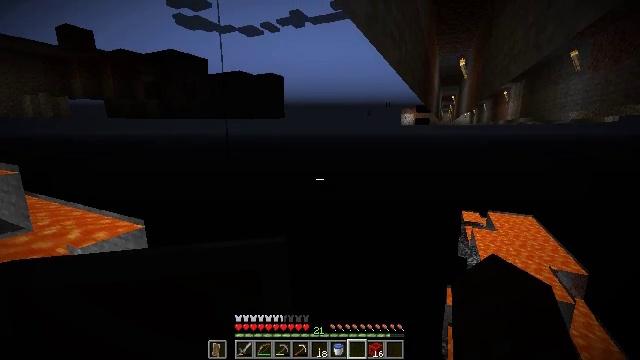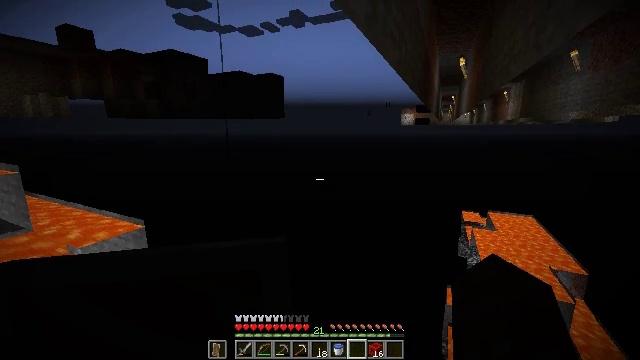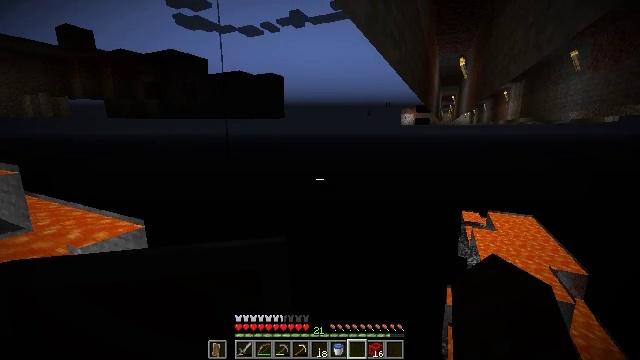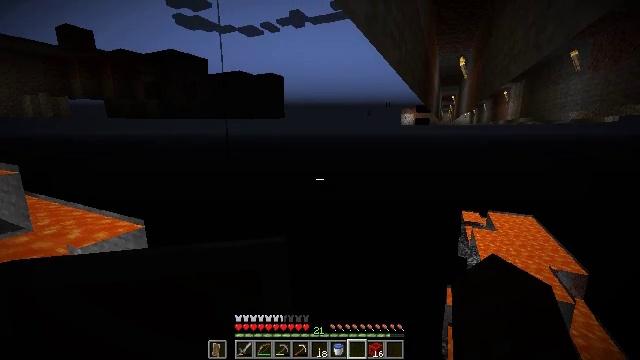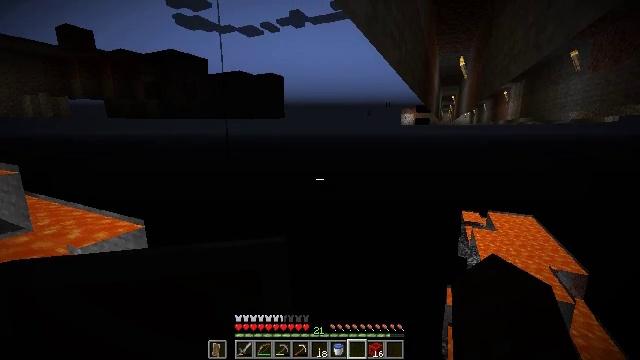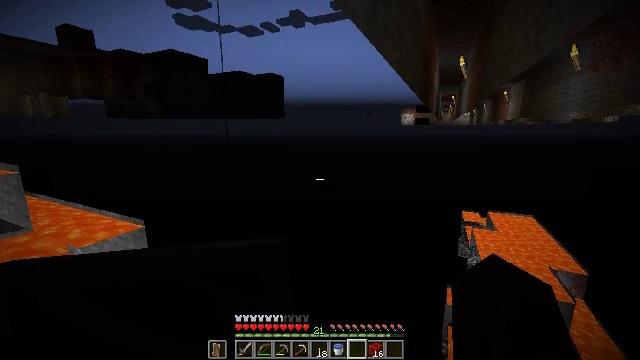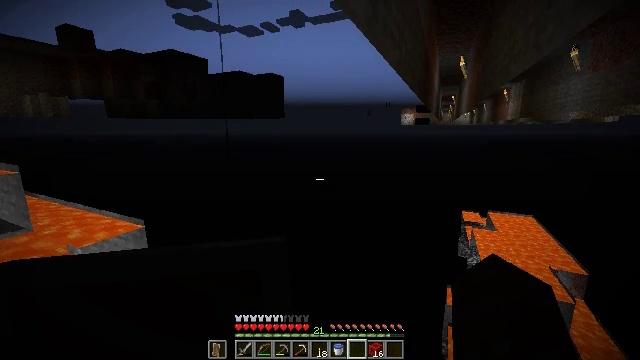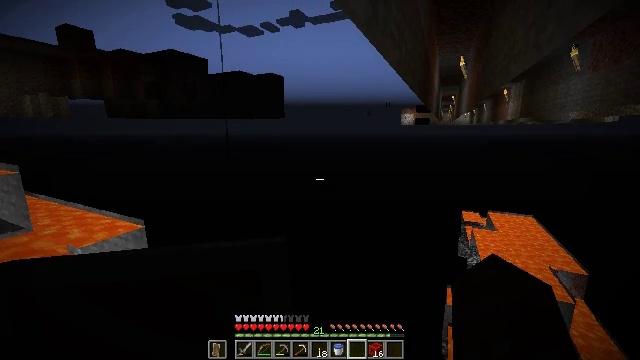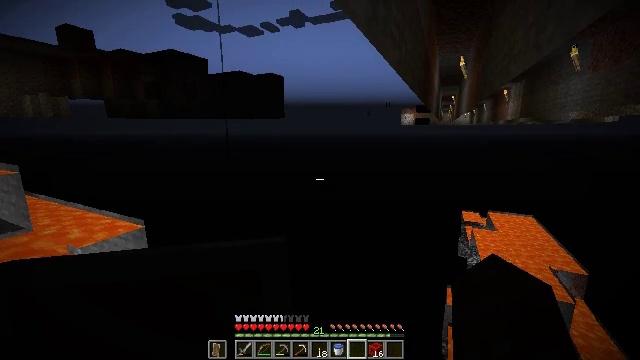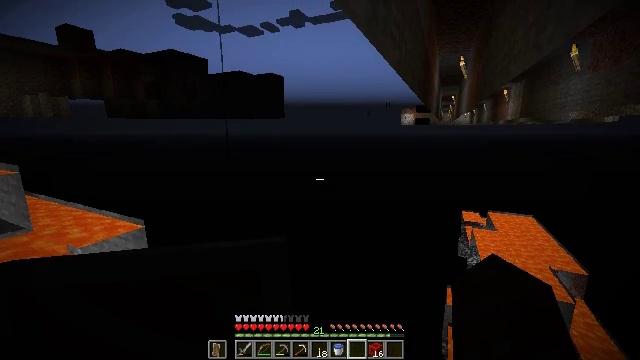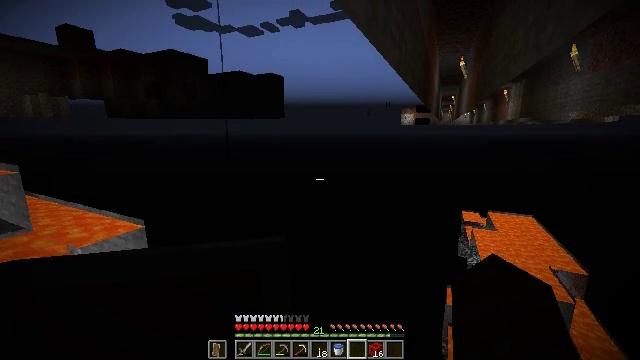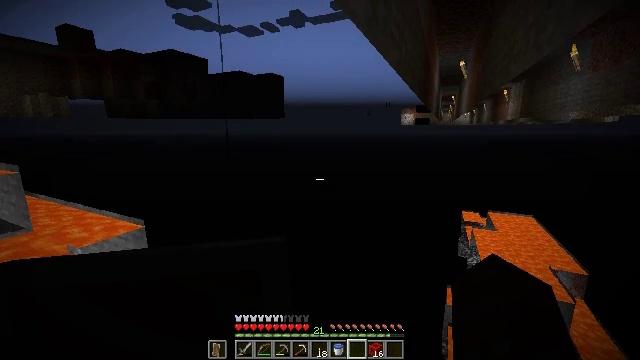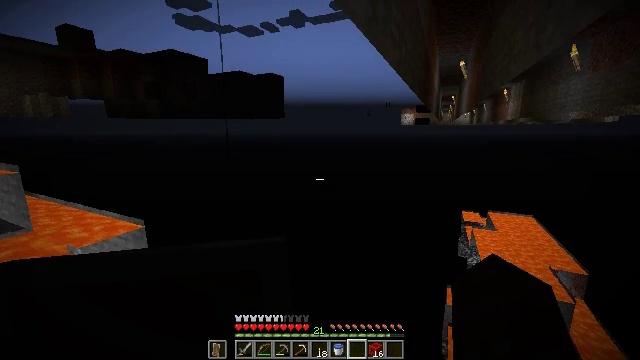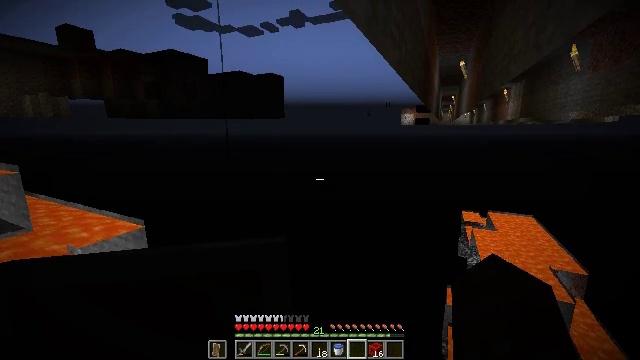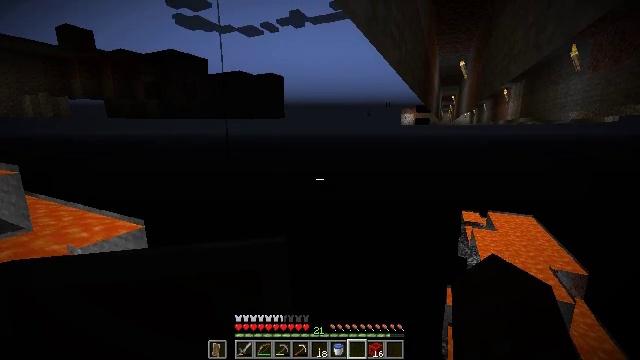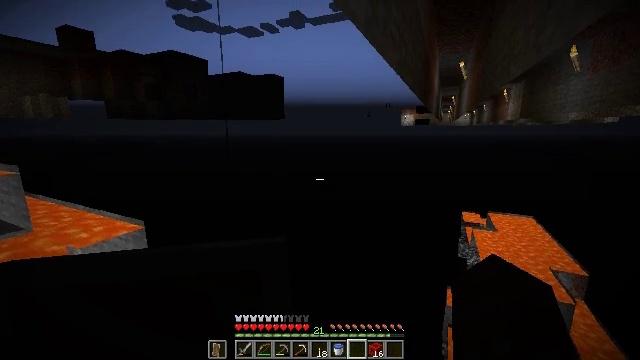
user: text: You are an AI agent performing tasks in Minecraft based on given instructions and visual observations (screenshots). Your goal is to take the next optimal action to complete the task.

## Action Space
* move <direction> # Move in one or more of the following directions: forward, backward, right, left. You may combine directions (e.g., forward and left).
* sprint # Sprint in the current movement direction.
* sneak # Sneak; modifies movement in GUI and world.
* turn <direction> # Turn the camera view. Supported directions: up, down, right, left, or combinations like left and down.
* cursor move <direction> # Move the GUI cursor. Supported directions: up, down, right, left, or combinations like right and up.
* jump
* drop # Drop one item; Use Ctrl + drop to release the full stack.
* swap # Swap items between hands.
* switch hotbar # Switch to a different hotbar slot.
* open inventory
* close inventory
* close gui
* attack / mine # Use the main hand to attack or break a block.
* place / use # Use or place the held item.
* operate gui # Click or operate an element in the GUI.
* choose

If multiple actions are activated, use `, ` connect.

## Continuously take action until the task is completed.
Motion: motion action
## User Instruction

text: Break the piston head to collect it.
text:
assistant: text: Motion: no_op
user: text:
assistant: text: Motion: no_op
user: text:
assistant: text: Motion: no_op
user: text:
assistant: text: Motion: no_op
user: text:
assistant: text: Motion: no_op
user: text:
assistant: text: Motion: no_op
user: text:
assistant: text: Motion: no_op
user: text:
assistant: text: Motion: no_op
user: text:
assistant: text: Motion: no_op
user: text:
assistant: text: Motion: no_op
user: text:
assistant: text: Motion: no_op
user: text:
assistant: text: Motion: no_op
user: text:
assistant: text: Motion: no_op
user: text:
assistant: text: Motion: no_op
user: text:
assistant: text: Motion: no_op
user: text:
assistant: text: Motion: no_op
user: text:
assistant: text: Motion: no_op
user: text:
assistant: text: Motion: no_op
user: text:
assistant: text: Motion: no_op
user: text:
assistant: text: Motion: no_op
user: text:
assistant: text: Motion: turn left and up
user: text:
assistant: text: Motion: turn left and up
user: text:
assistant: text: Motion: turn left and up
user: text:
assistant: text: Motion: turn left and up
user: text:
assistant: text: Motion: no_op
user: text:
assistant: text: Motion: no_op
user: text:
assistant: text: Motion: no_op
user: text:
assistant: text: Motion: no_op
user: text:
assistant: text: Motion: no_op
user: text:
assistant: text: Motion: turn right and down